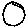
Label: moon